Question: I'm trying to insert the spreadsheet data into a mysql database. The problem is that some cells in the 'CUSTOMER' column are empty and this causes the following error when trying to run the code:
"Incorrect integer value: '' for column 'CLIENTE' at row 1"
I'm trying to replace empty cells with 'null' value when preparing the query, but I'm not getting it.
I thank the help of all.
Thanks

'''
function writeManyRecords() {
const conn = Jdbc.getConnection(dbUrl, user, userPwd);
conn.setAutoCommit(false);
const spreadsheet = SpreadsheetApp.getActiveSpreadsheet();
const sheet = spreadsheet.getSheetByName('FREEZERS');
const data = sheet.getDataRange().getValues();
const start = new Date();
var stmt = conn.prepareStatement('INSERT INTO FREEZERS ' + '(PATRIMONIO,DESCRICAO,CLIENTE,LOCAL_ESTOQUE,LOCAL_ANTERIOR_ESTOQUE) values (?, ?, ?, ?, ?)');
for (var i = 1; i < data.length; i++) {
stmt.setString(1,data[i][0]);
stmt.setString(2,data[i][1]);
if(!data[i][2] === '') {
stmt.setString(3,data[i][2]);
}
stmt.setNull(3,4);
stmt.setString(4,data[i][3]);
stmt.setString(5,data[i][4]);
stmt.addBatch();
Logger.log('patrimonio: '+data[i][0]+'descricao: ' + data[i][1] +' cliente: '+ data[i][2])
}
const batch = stmt.executeBatch();
conn.commit();
conn.close();
const end = new Date();
Logger.log('Time elapsed: %sms for %s rows.', end - start, batch.length);
}
'''
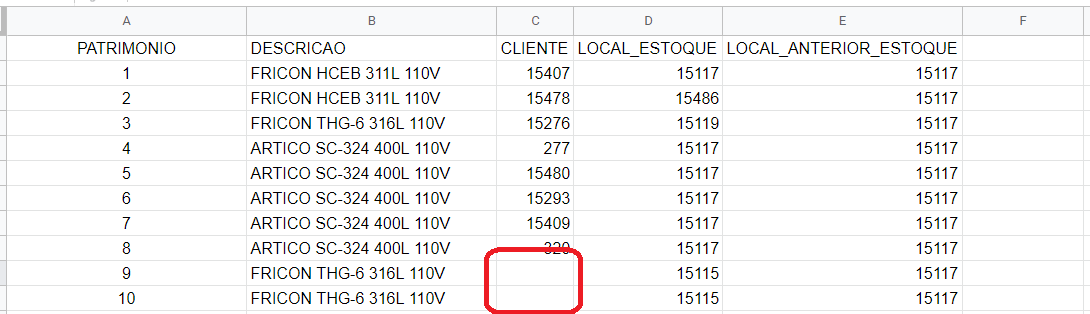
Answer: As a guess:
'''
if (!data[i][2] === '') { stmt.setString(3,data[i][2]) }
else { stmt.setNull(3,0) } // second number: 0 - null, 4 - integer, etc
'''
<URL>